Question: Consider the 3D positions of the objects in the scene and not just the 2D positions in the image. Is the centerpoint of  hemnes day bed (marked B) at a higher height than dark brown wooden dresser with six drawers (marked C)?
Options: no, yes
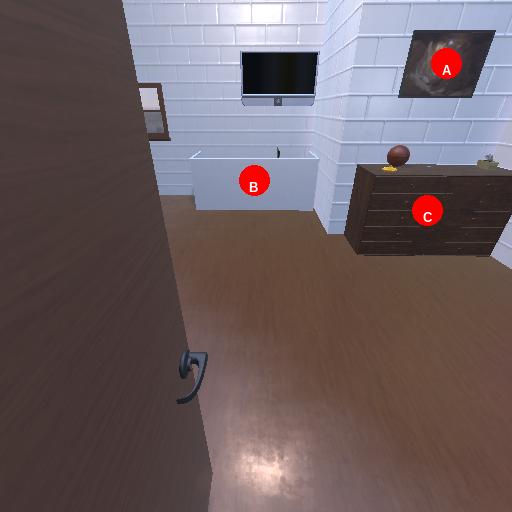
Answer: no